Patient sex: M
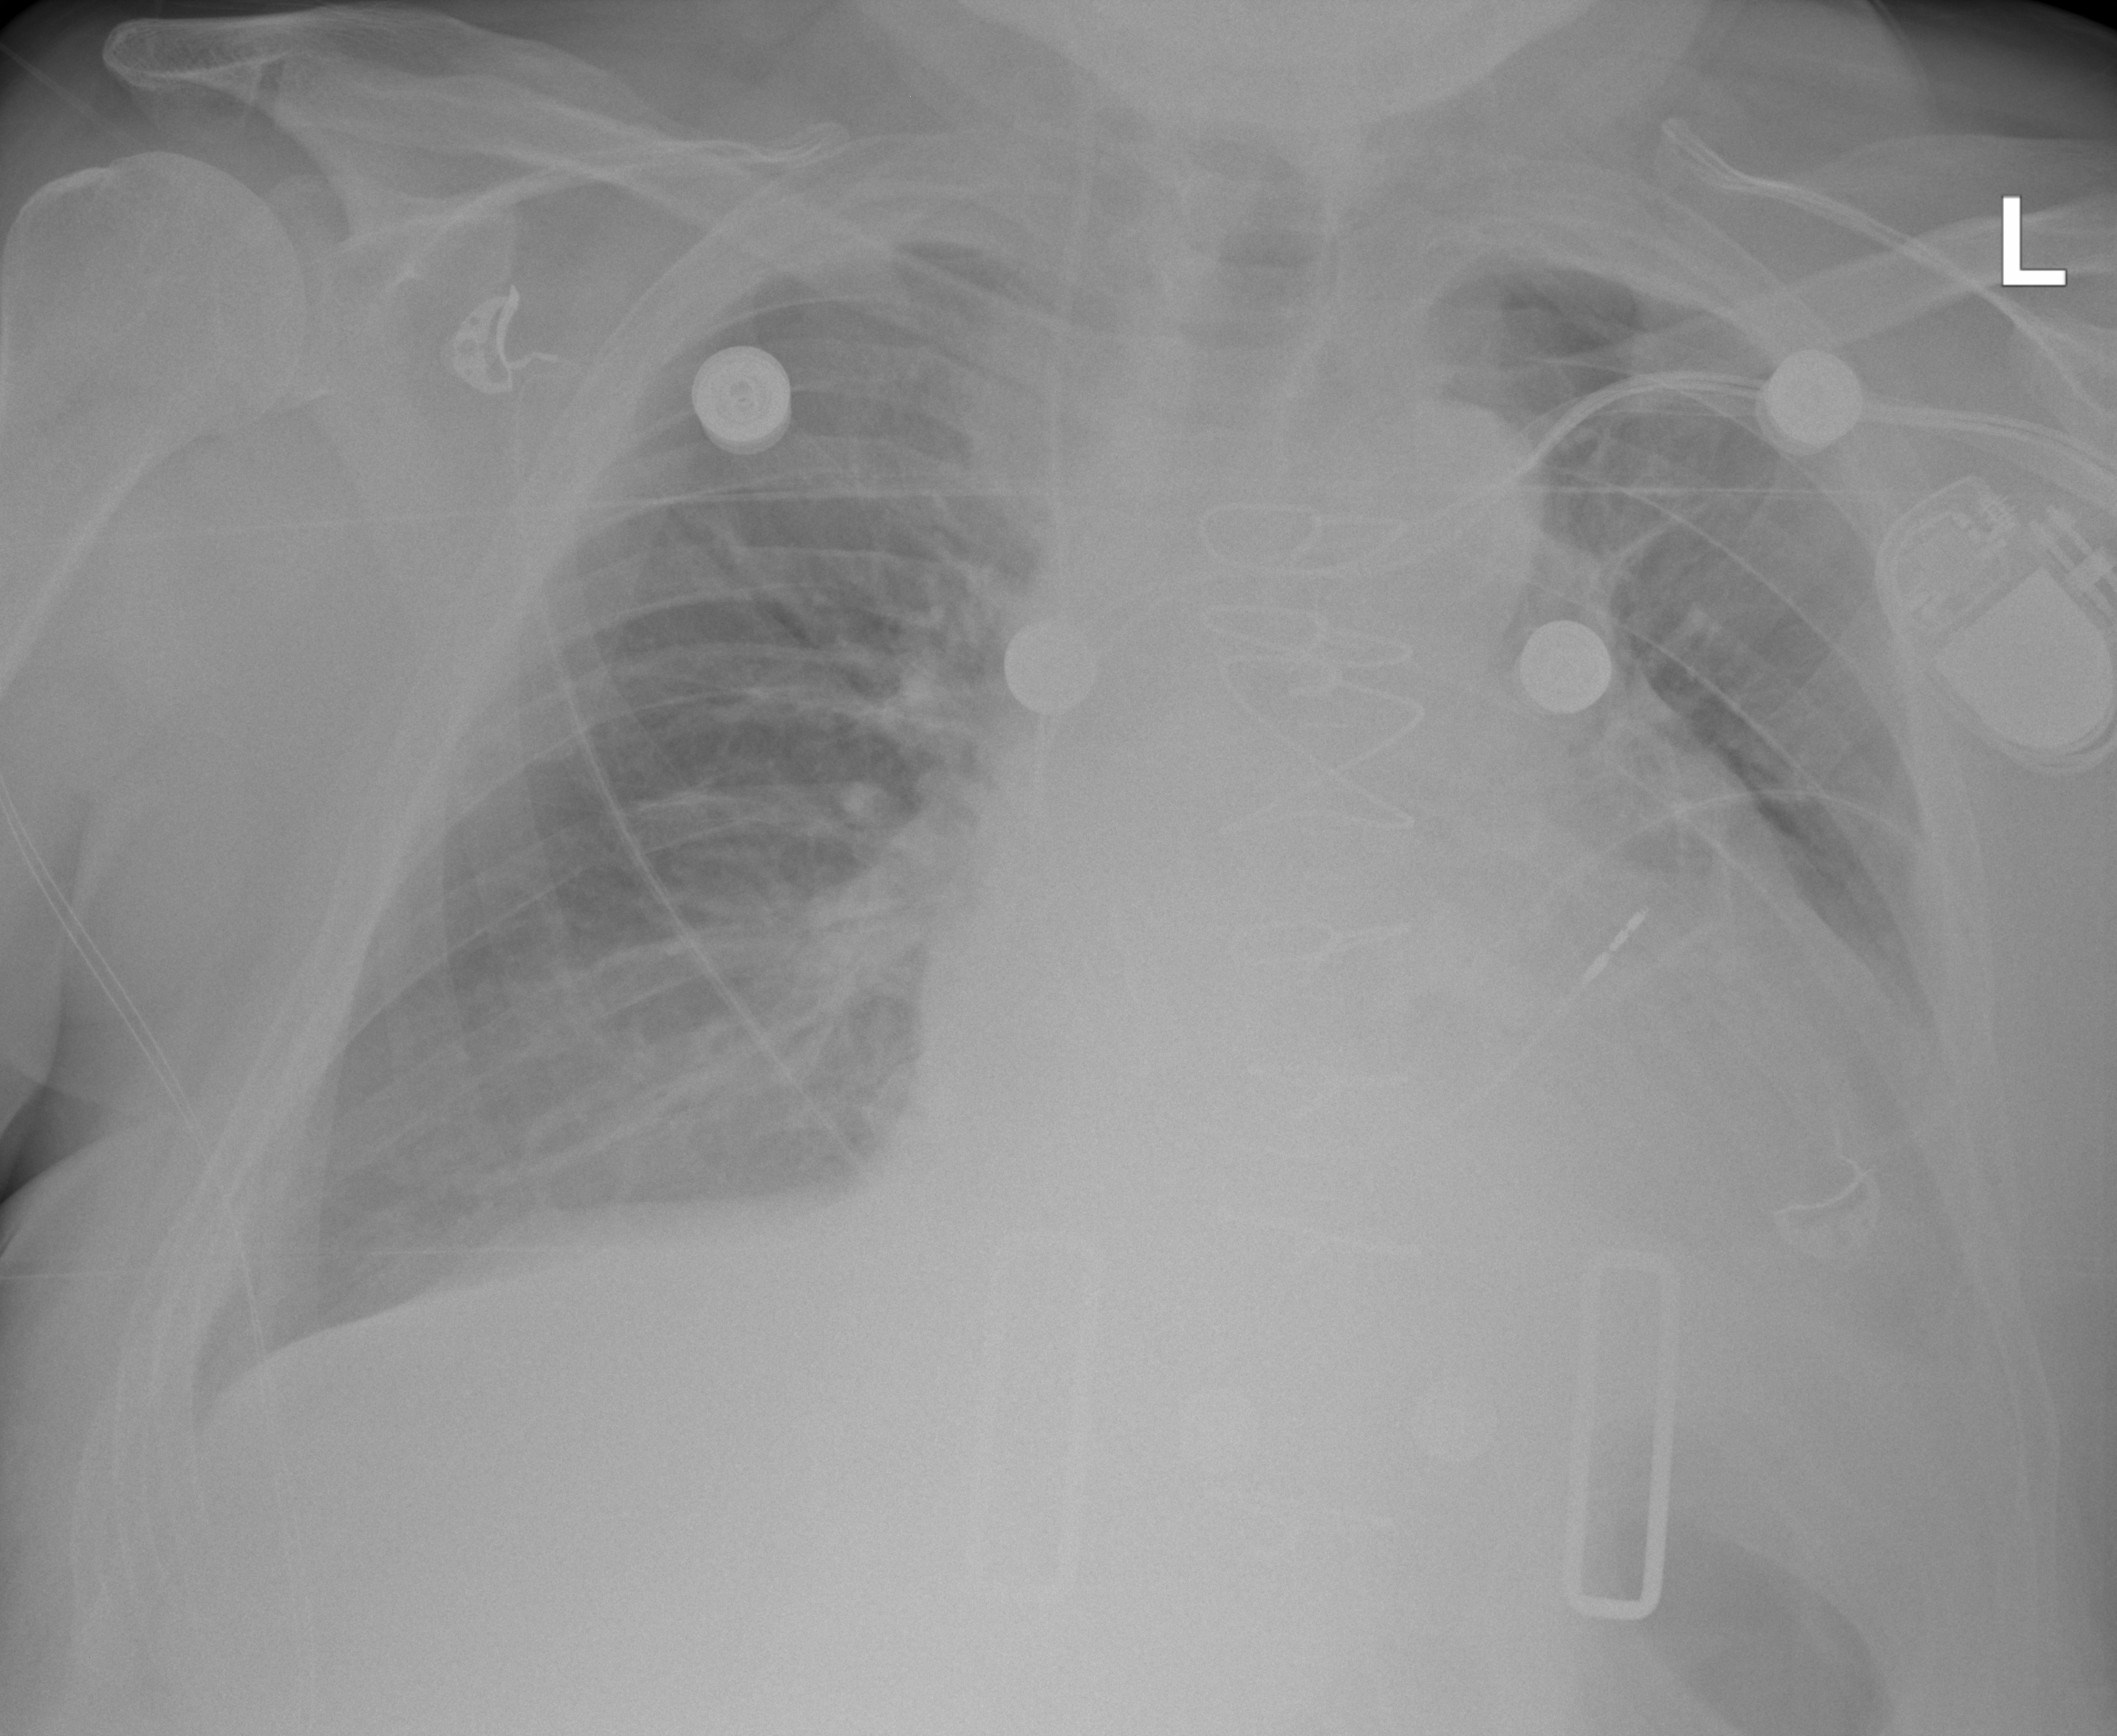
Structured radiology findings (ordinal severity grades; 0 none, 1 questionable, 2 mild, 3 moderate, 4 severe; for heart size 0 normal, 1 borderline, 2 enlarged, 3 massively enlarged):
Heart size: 2
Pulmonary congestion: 1
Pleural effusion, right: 1
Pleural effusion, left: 2
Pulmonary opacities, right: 0
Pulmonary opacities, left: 0
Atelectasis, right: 2
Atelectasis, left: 2